Question: What is the result of this measurement?
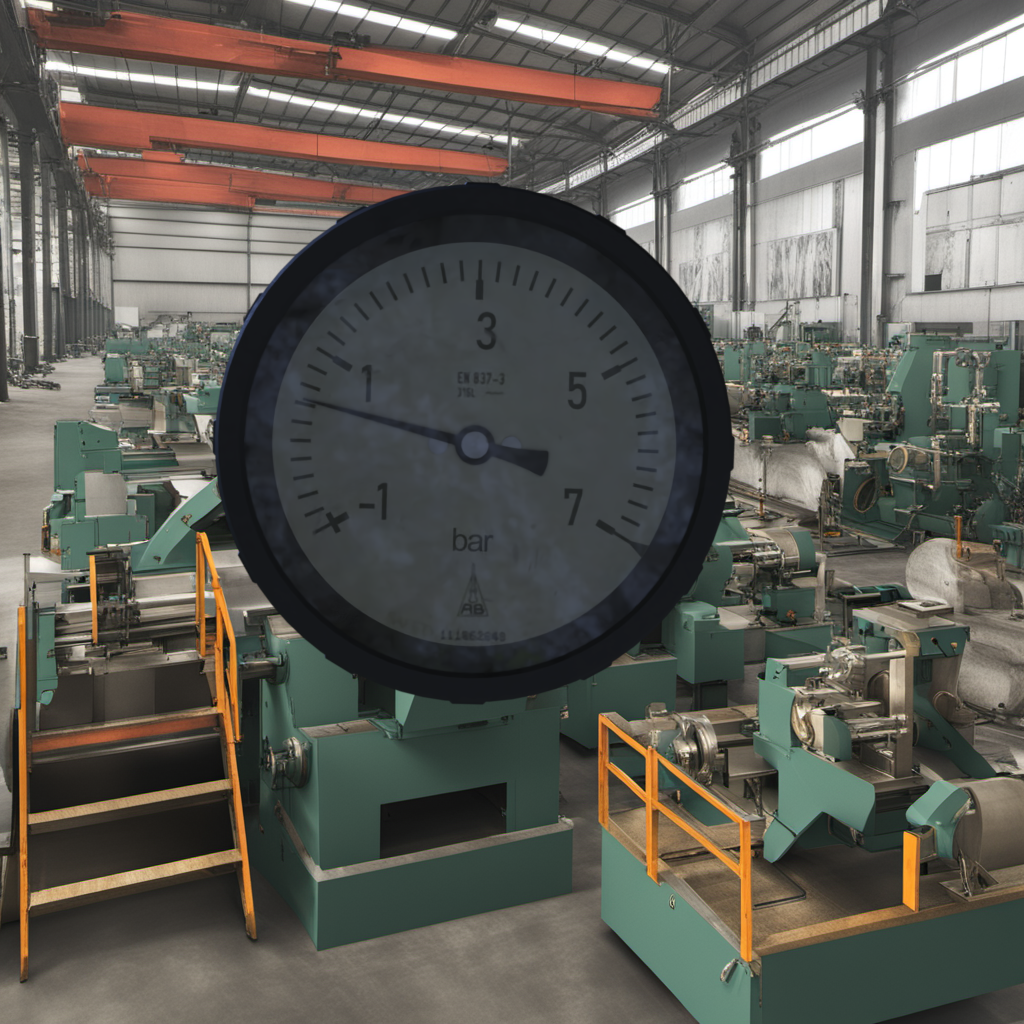
Answer: The result is 0.47
Question: What is the reading range of this measurement?
Answer: The range is from -1 to 7
Question: What is the minimum and maximum value range of this measurement?
Answer: The minimum value is -1 and the maximum value is 7